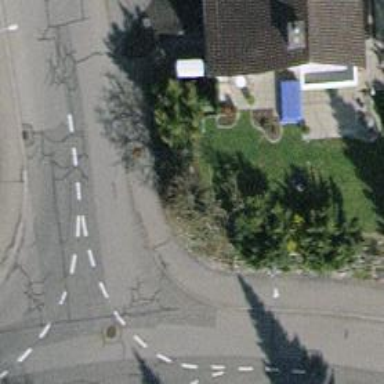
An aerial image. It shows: Sidewalk.